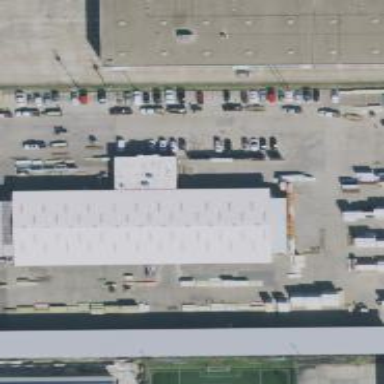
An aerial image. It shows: Commercial building.